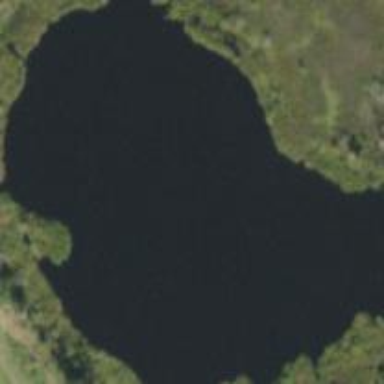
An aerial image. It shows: Serene lake surrounded by nature.